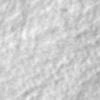
Label: no_change